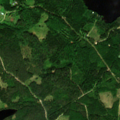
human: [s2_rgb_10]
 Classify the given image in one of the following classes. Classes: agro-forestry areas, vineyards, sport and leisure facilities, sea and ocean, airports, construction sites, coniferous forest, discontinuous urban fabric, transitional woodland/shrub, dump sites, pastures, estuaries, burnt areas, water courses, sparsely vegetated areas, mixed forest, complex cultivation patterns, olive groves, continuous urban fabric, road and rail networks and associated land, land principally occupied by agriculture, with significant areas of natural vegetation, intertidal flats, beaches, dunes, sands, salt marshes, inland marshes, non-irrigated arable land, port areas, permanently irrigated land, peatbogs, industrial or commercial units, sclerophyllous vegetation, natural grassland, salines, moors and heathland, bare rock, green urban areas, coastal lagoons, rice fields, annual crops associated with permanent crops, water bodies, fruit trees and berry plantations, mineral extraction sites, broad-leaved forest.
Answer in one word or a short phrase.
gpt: land principally occupied by agriculture, with significant areas of natural vegetation, coniferous forest, mixed forest, water bodies